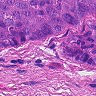
Metastatic tissue present: yes